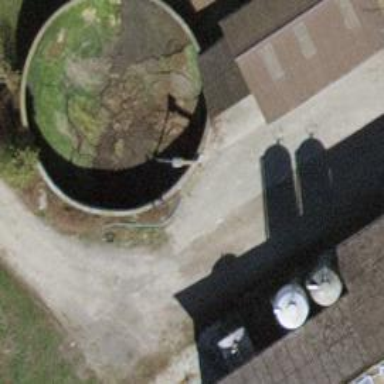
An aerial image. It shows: Storage tank building.